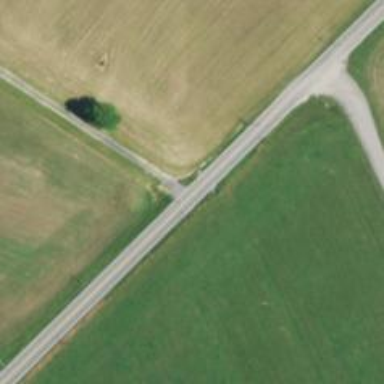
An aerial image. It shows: Secondary road with asphalt surface.